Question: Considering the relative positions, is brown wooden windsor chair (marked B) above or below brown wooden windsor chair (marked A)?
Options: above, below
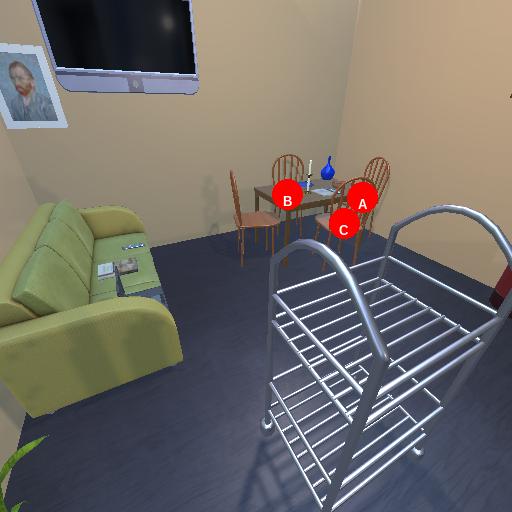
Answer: above